Field crop: maize
Growth stage: 2
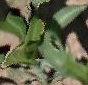
Species: maize